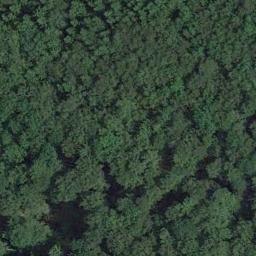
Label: forest